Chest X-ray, PA view. Patient: 54 years old, sex F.
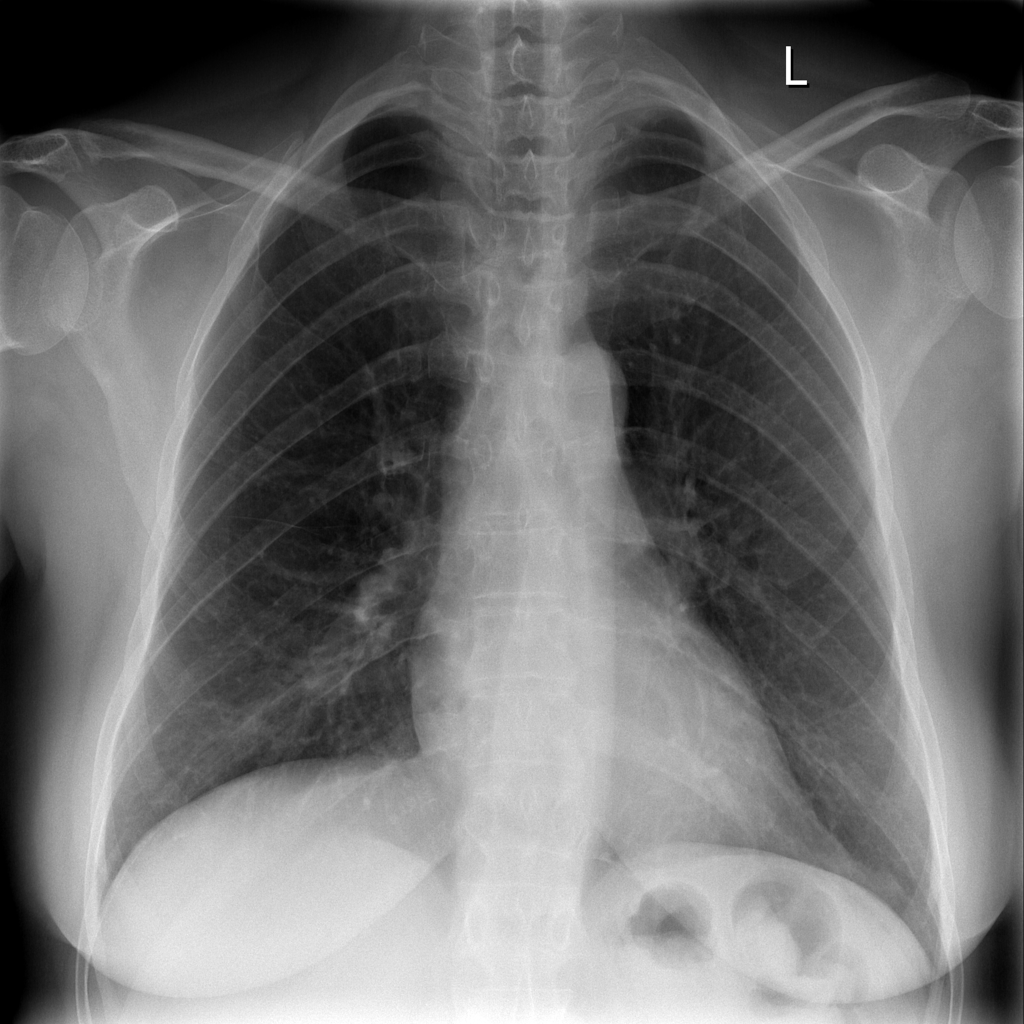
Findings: No Finding